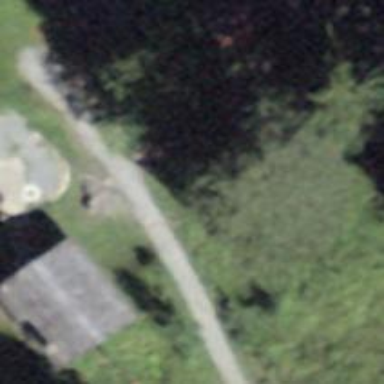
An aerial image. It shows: Gravel path.